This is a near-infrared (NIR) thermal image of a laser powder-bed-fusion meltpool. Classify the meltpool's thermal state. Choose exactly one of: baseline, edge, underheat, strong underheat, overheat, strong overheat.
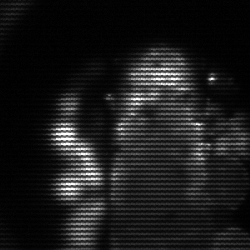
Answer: strong underheat